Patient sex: M
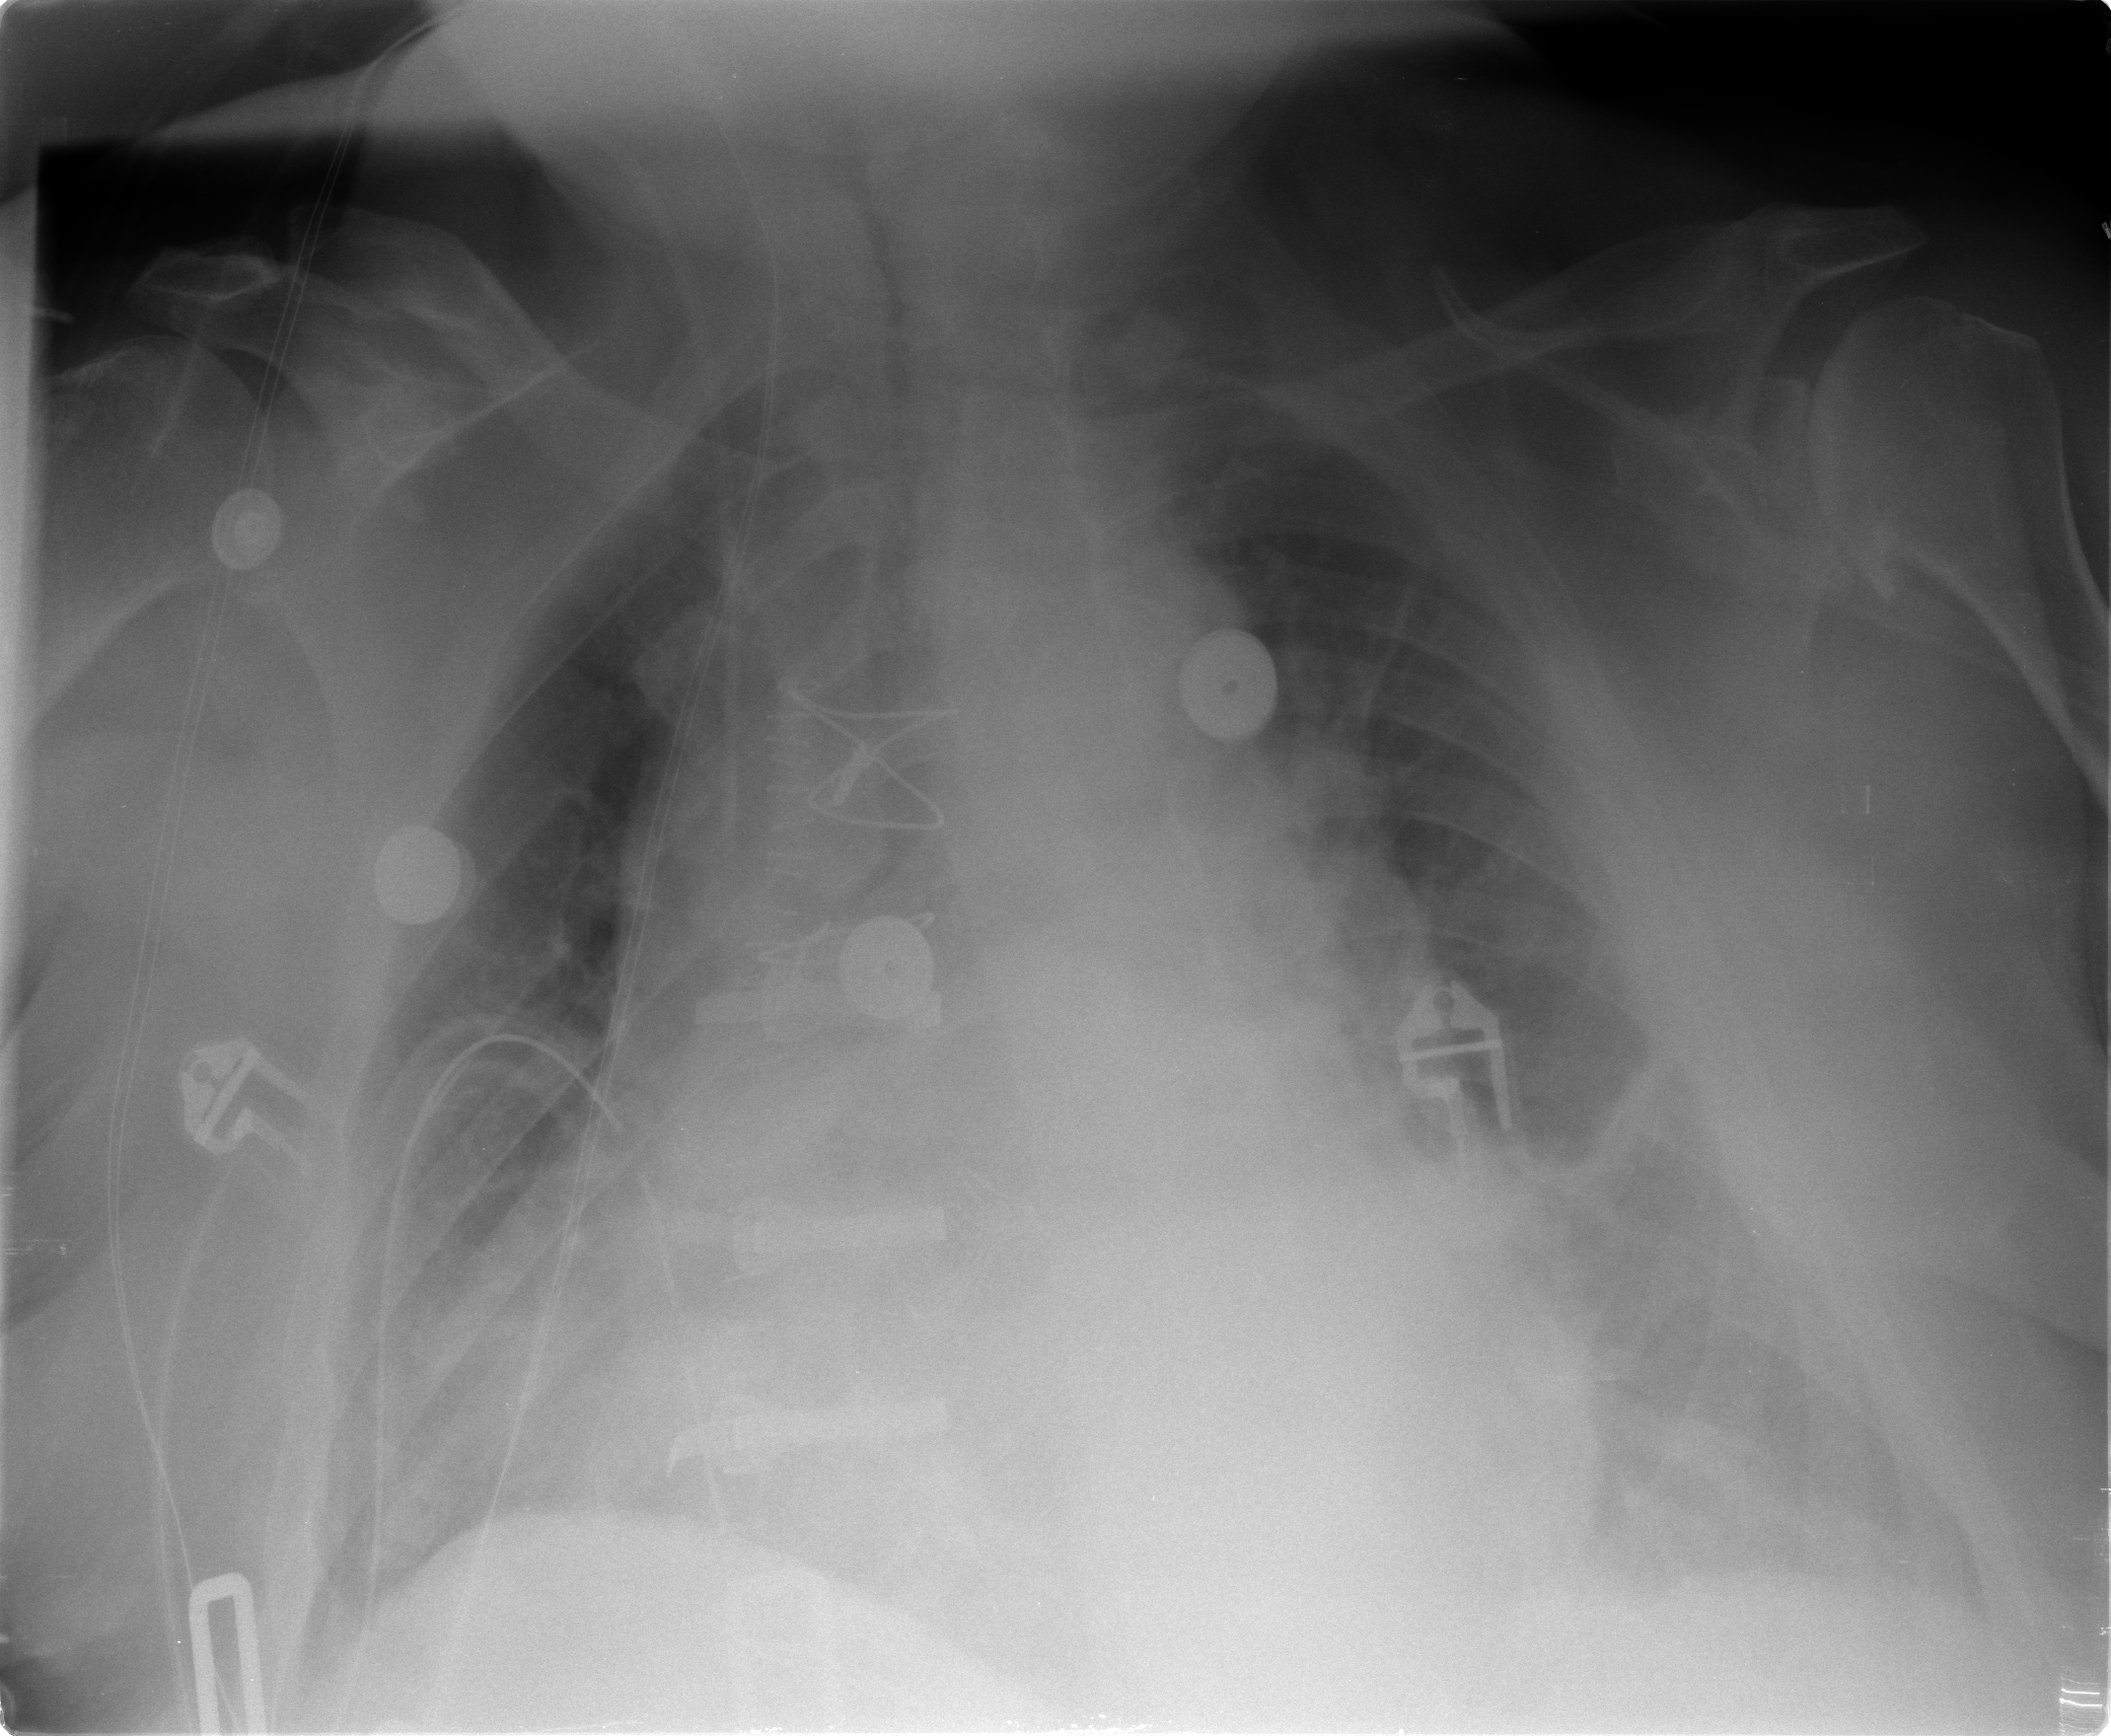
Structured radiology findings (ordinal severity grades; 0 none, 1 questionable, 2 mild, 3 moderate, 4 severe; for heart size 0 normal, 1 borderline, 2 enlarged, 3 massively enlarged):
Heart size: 2
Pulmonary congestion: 2
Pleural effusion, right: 2
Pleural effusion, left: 2
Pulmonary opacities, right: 3
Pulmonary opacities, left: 2
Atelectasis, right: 2
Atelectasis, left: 2